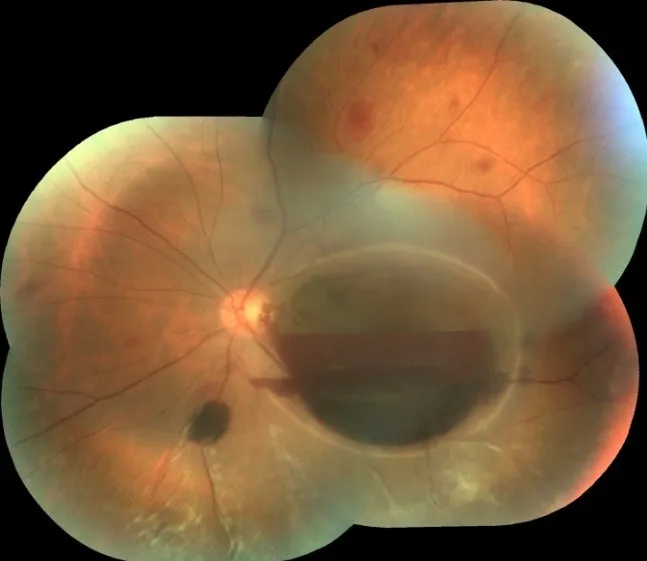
LE Fundus: double hemorrhagic level and hematoma in the macular area.
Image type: ophthalmic_imaging (fundus_photograph)